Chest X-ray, PA view. Patient: 37 years old, sex F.
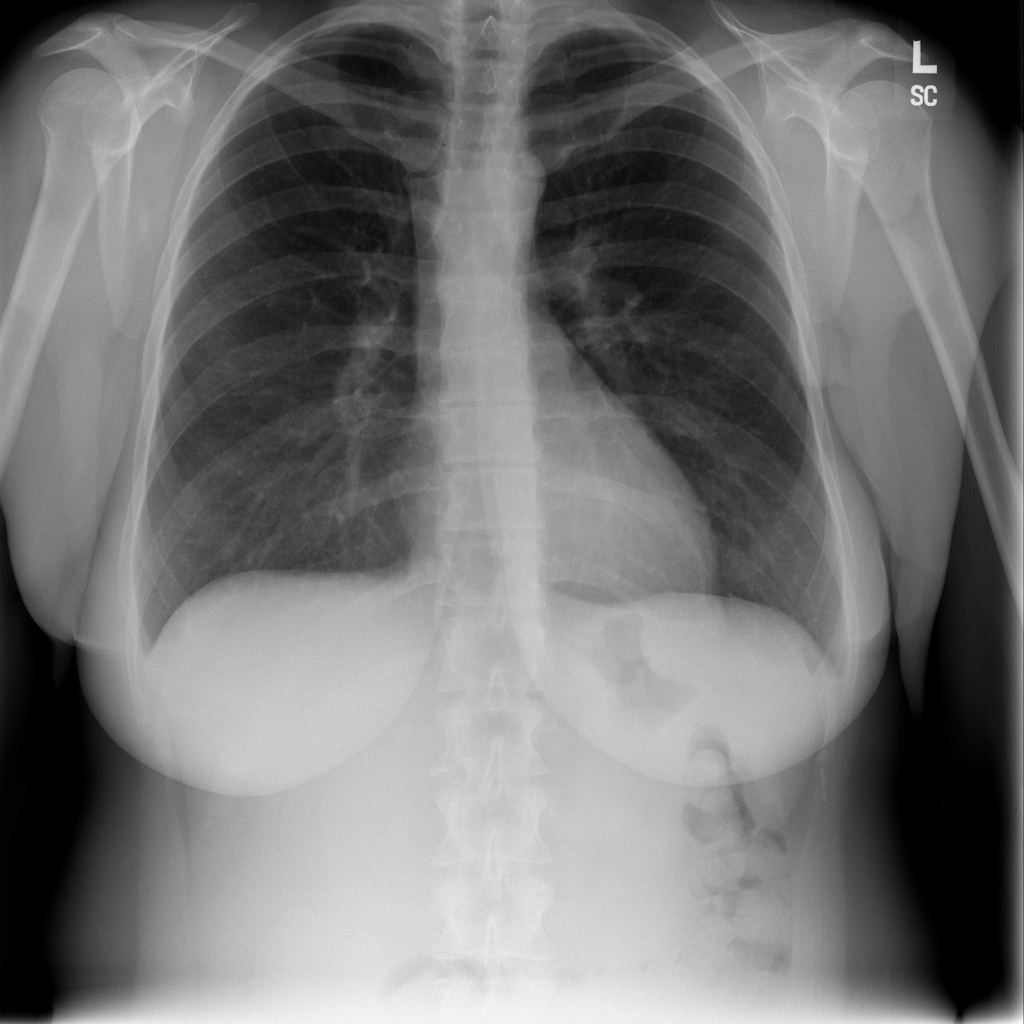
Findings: No Finding